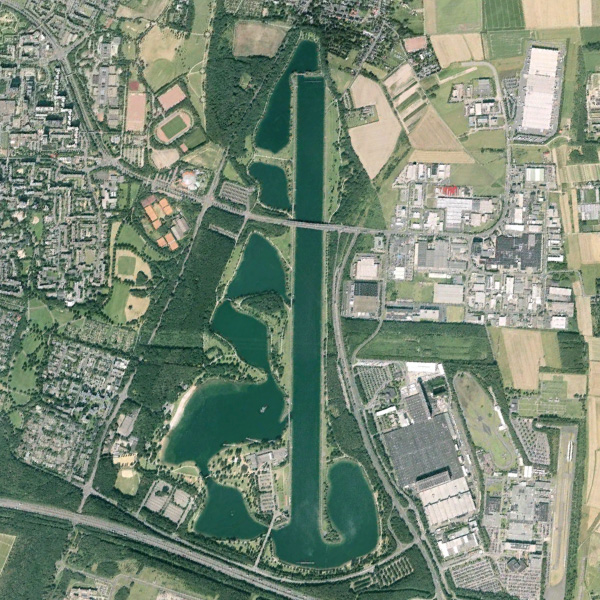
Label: Park